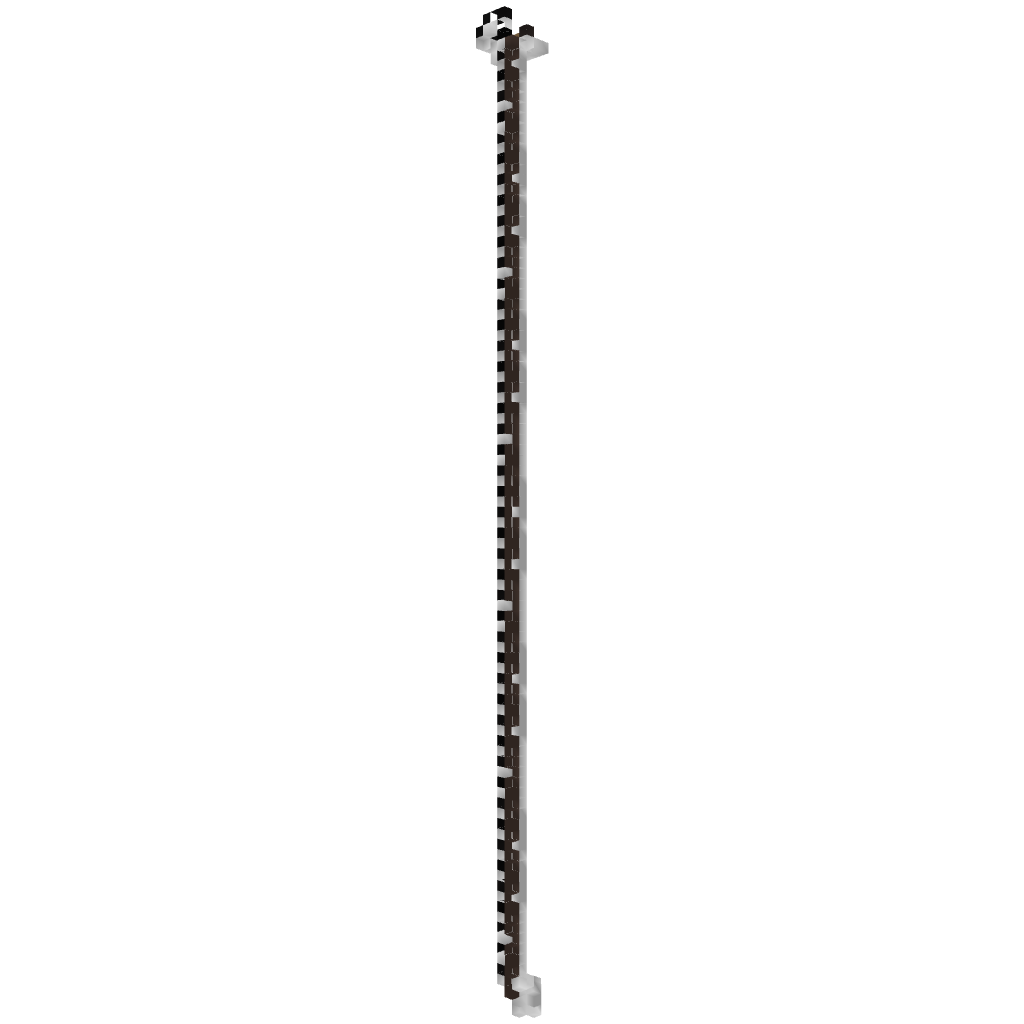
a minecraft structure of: Anvil Drop